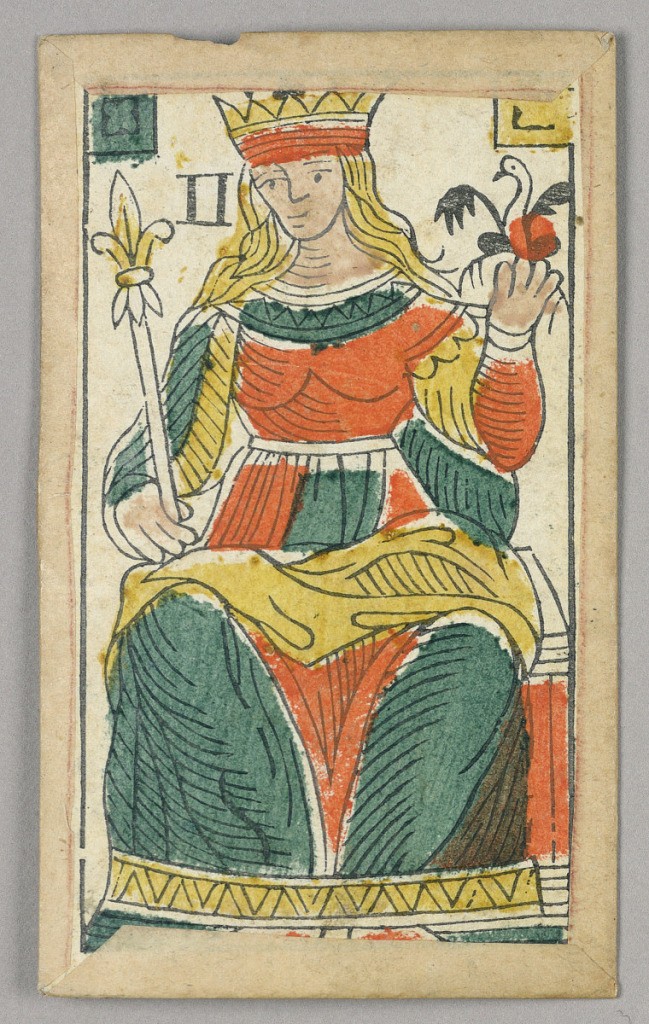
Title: Minchiate (Tarot) Playing Card
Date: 17th century
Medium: Stencil-colored woodblock print
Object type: Playing card
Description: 1909-22-1-1/35: Partial set of Italian Minchiate playing cards50;     1909-22-1-2: Part of a set of Italian Minchiate playing cards.50